Question: I have an array 'friendsArray' of dictionary objects which looks something like this:
'''
(
{
name = "james p";
phone = 345345345;
},
{
name = "sam b";
phone = 345345345;
},
{
name = "aaron s";
phone = 346346456;
}
)
'''
Now I'm storing it to coredata like this
'''
NSMutableDictionary *friends = [[NSMutableDictionary alloc] init];
for (int count = 0; count <[friendsArray count]; count++) {
NSError *error;
NSEntityDescription *entityDesc = [NSEntityDescription entityForName:@"FriendContacts" inManagedObjectContext:context];
NSManagedObject *friendsObject = [[NSManagedObject alloc] initWithEntity:entityDesc insertIntoManagedObjectContext:context];
NSFetchRequest *request = [[NSFetchRequest alloc] init];
[request setEntity:entityDesc];
friends = [friendsArray objectAtIndex:count];
[friendsObject setValue:[friends objectForKey:@"name"] forKey:@"name"];
[friendsObject setValue:[friends objectForKey:@"phone"] forKey:@"phone"];
[context save:&error];
}
'''
Here is the screenshot of SQL Browser

It is storing data but making duplicate of this dictionary, I don't know why.
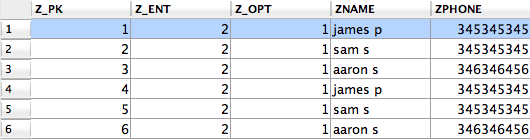
Answer: Try the following - its a bit cleaner :)
Observe how many times the log statement is outputted and check the object it outputs.
'''
NSEntityDescription *entityDesc = [NSEntityDescription entityForName:@"FriendContacts" inManagedObjectContext:context];
for (NSDictionary *friend in friendsArray) {
NSManagedObject *friendsObject = [[NSManagedObject alloc] initWithEntity:entityDesc insertIntoManagedObjectContext:context];
[friendsObject setValue:[friend objectForKey:@"name"] forKey:@"name"];
[friendsObject setValue:[friend objectForKey:@"phone"] forKey:@"phone"];
NSLog(@"Created new friends object: %@", friendsObject);
if ([context hasChanges]) {
NSError *error;
if (![context save:&error]) {
NSLog(@"Problem saving changes: %@", error);
}
}
}
'''
EDIT:
You might also be better off saving after the loop is finished too (if you have a large data set), just move the 'if' statement outside the loop.